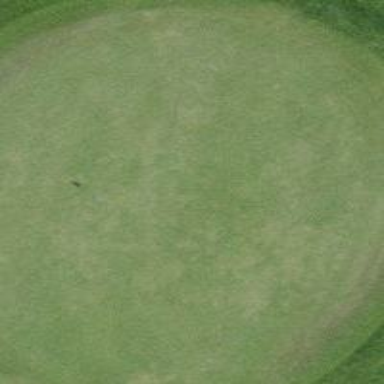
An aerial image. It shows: View of golf hole.